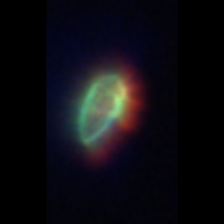
Taxon: Gyrodinium
Group: Dinoflagellates